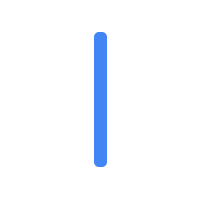
Cursor type: text
OS/theme: linux-google-cursor
Variant: blue